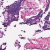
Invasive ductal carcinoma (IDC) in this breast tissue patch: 0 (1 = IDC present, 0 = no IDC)